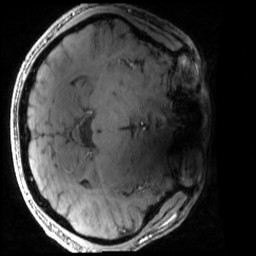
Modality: MP2RAGE
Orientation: axial
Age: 20
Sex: male
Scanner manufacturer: siemens
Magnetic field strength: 6.98 T
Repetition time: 6 s
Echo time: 0.00283 s